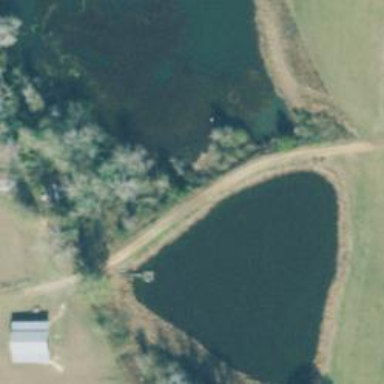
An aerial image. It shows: Reservoir of natural water.